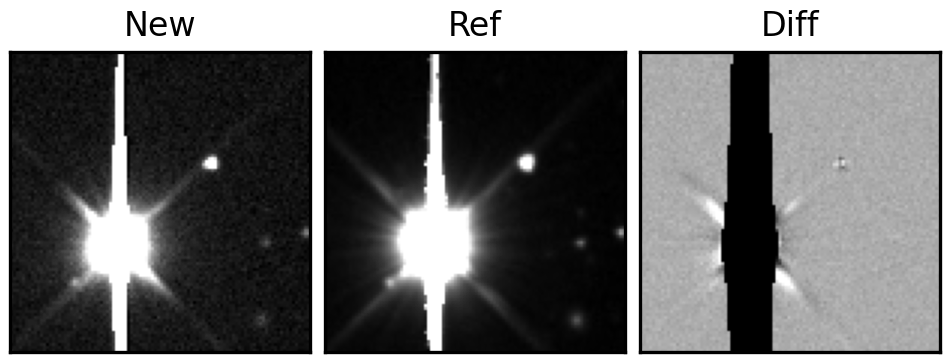
Label: bogus